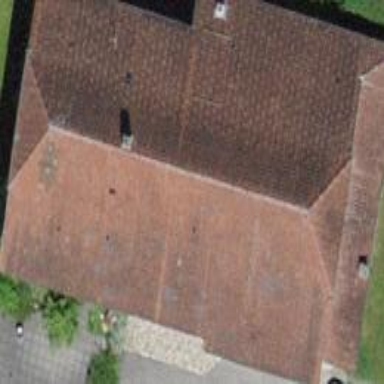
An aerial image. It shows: Farm building.